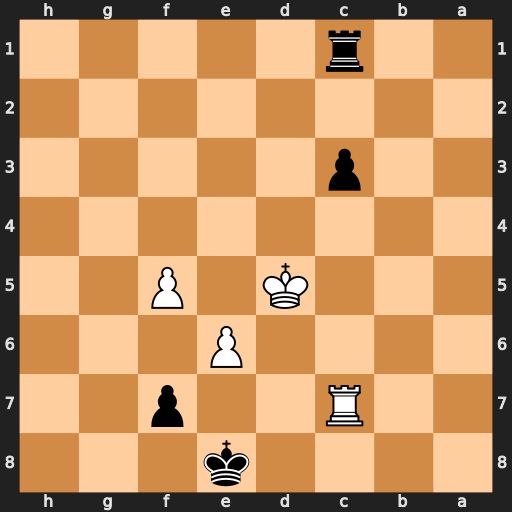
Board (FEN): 4k3/2R2p2/4P3/3K1P2/8/2p5/8/2r5
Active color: b
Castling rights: -
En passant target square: -
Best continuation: c2 exf7+ Kf8 Rc8+ Kxf7